Question: Given the supply, demand, and route table for this logistics problem, what is the minimum total cost? Please provide the answer as an integer.
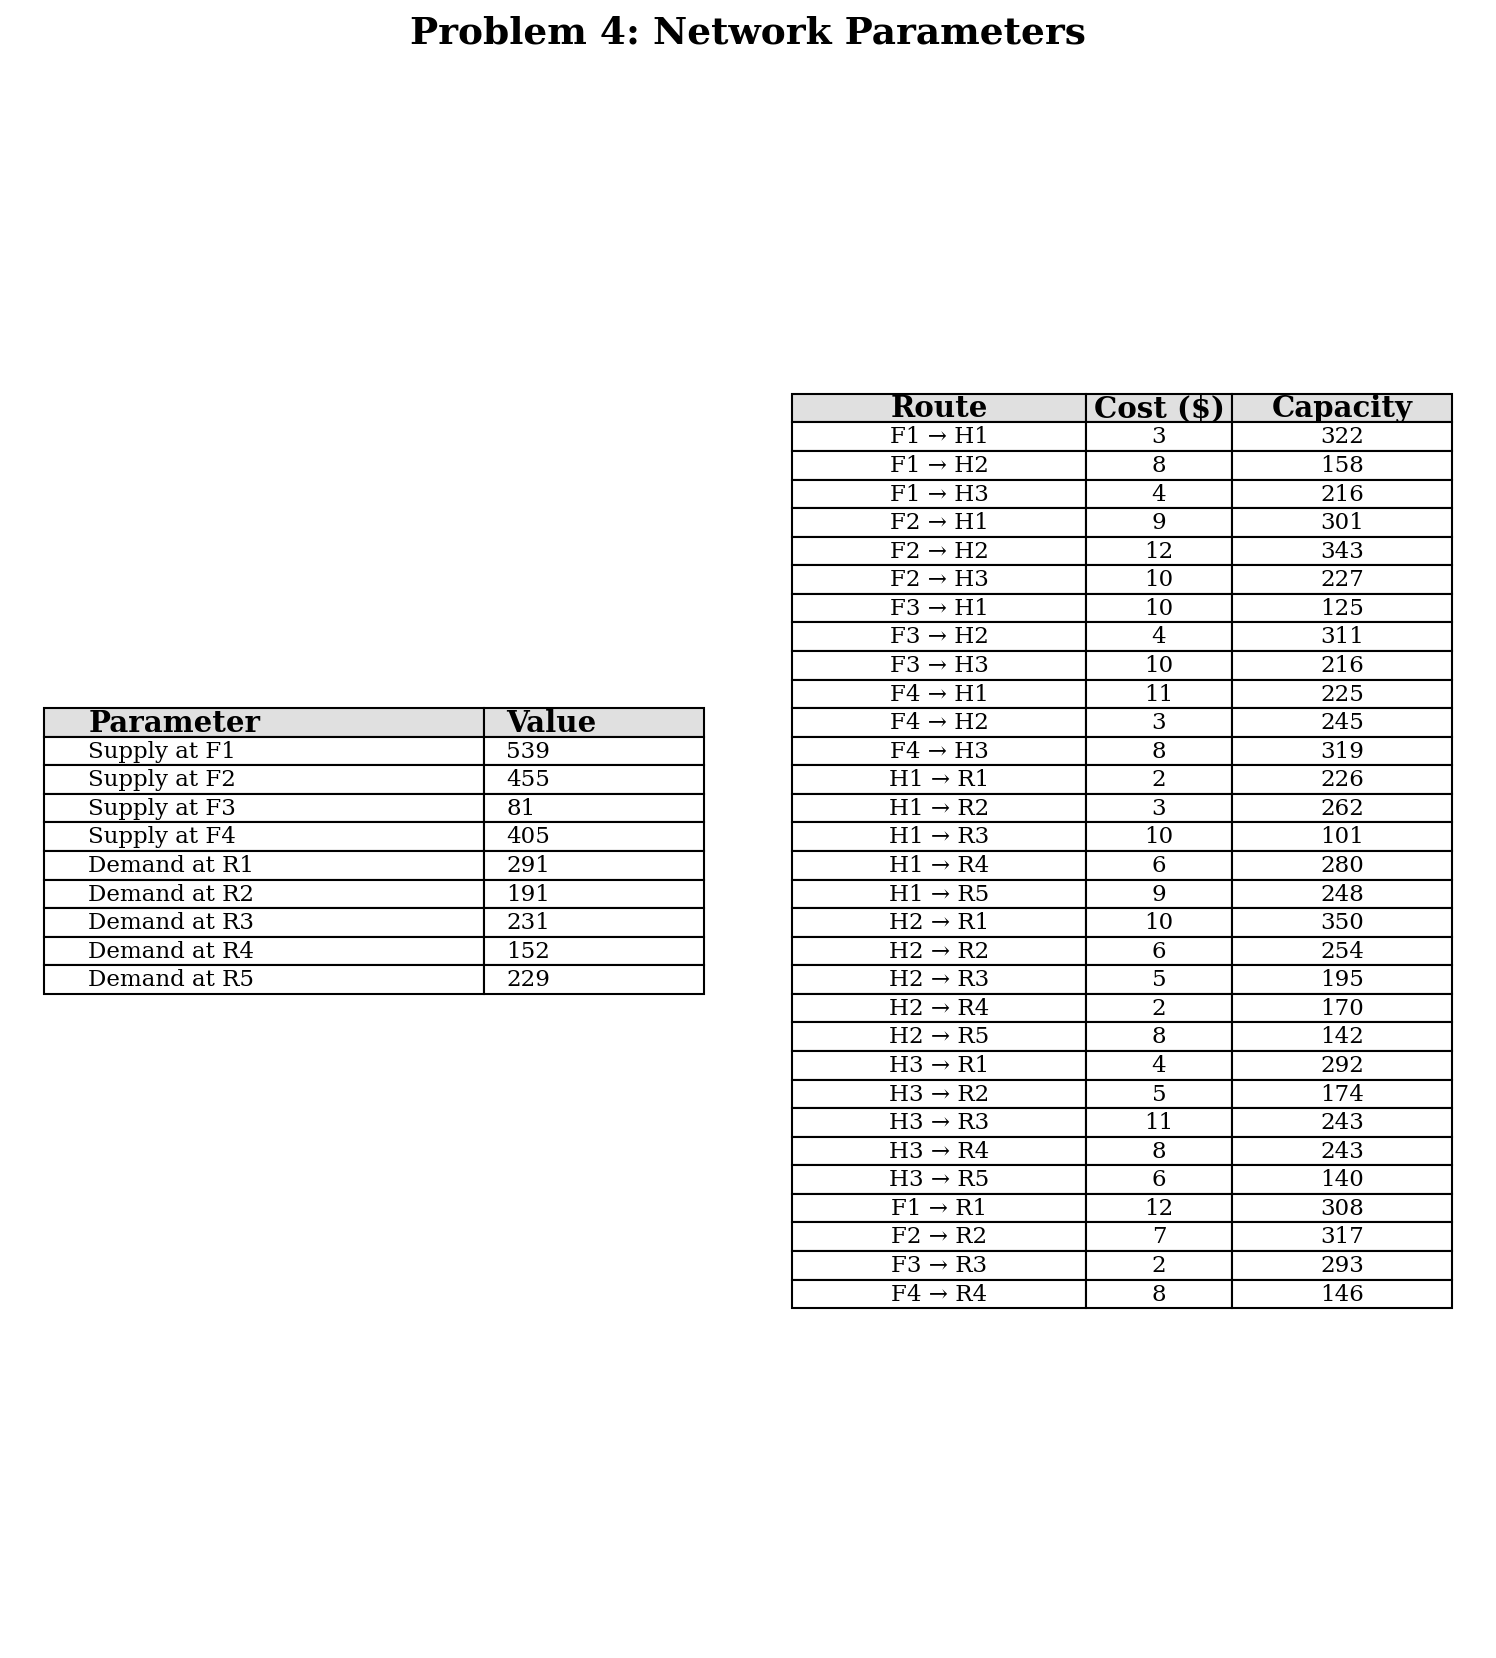
Answer: 7741